Field crop: maize
Growth stage: 2
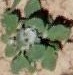
Species: chenopodium